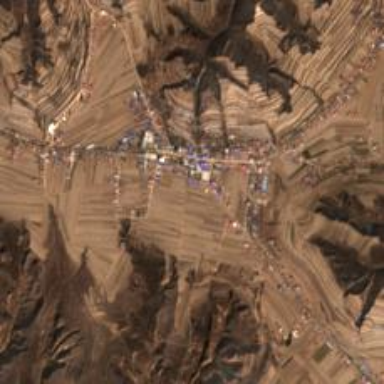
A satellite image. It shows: Ethnic township within town.